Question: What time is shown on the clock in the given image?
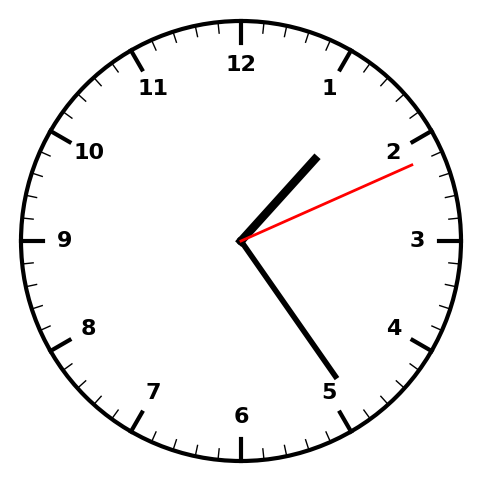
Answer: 01:24:11